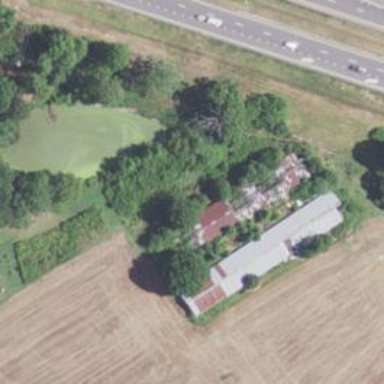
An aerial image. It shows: Farm auxiliary building.